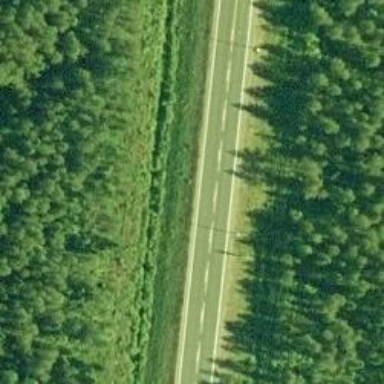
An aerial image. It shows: This is trunk highway with motorroad.